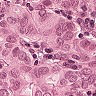
Metastatic tissue present: yes